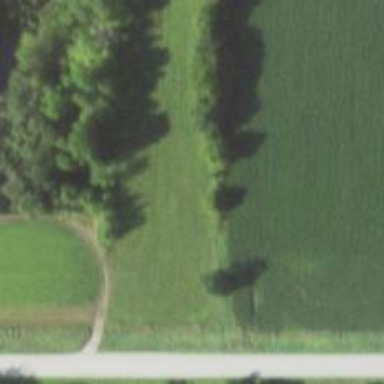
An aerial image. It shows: Row of trees in natural setting.